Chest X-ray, AP view. Patient: 28 years old, sex M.
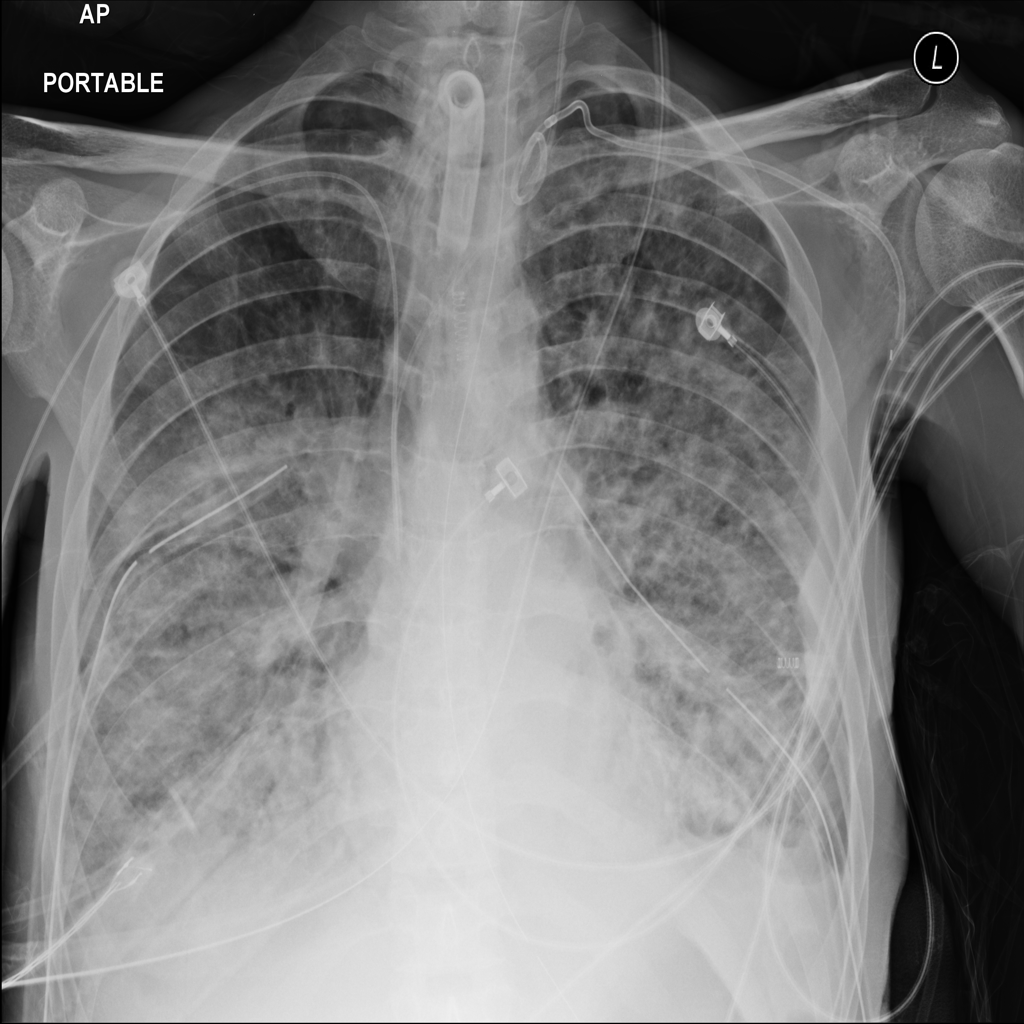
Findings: Pneumothorax